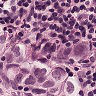
Metastatic tissue present: yes